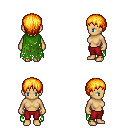
a pixel art fantasy rpg character, female body template, human, tanned skin, green tattered cape, red pants, light blonde plain hairstyle, four views (front, back, left, right), 2x2 character sprite sheet, small pixel art, hard edges, no anti-aliasing